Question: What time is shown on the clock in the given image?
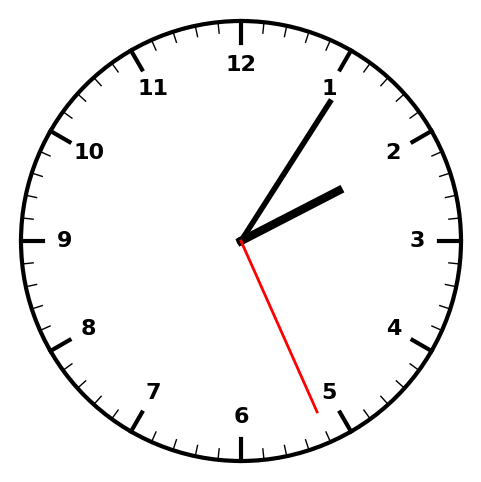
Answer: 02:05:26